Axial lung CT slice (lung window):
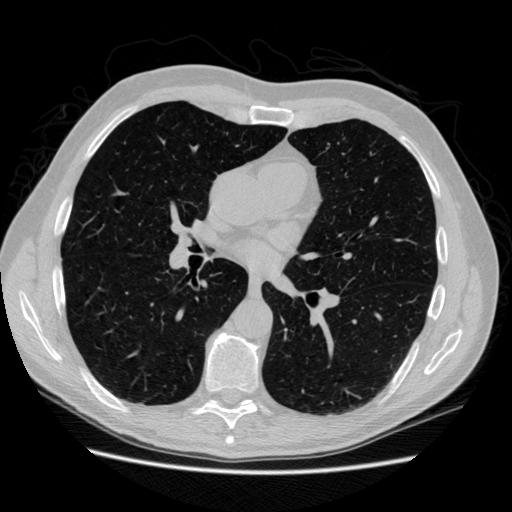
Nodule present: no